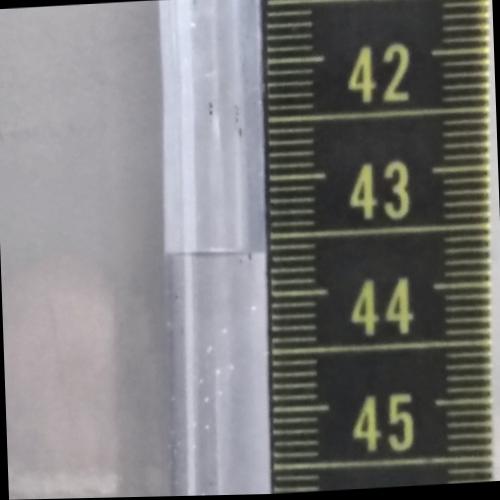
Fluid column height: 43.6 cm